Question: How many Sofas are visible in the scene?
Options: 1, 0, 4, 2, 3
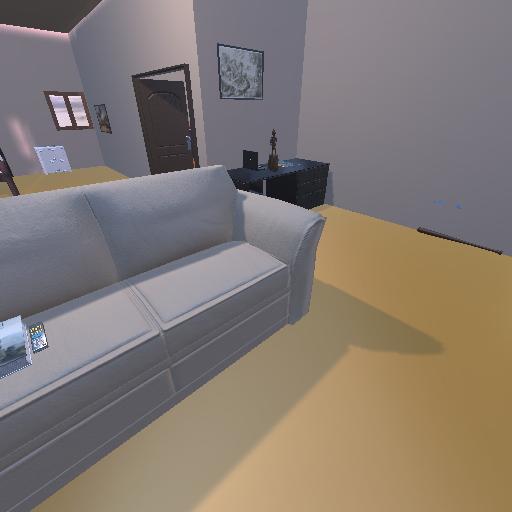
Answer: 1